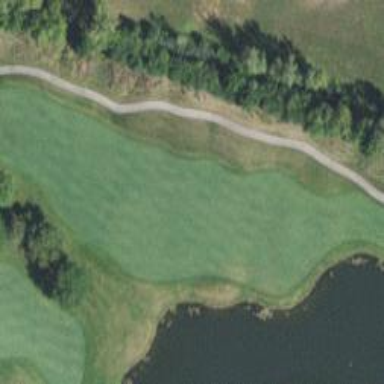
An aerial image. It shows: Golf fairway surrounded by grass.